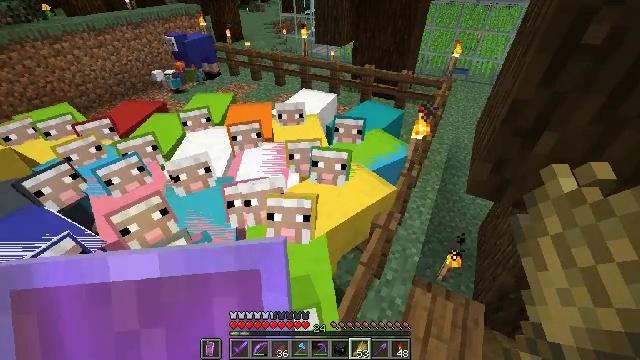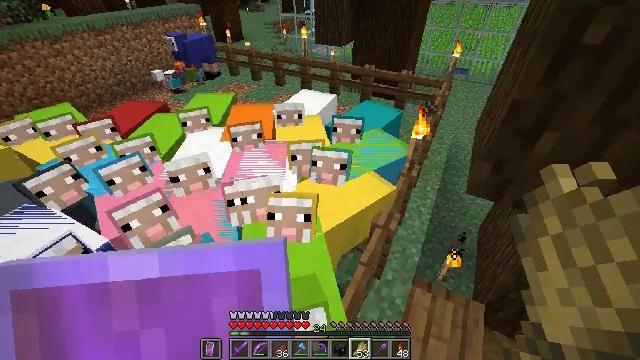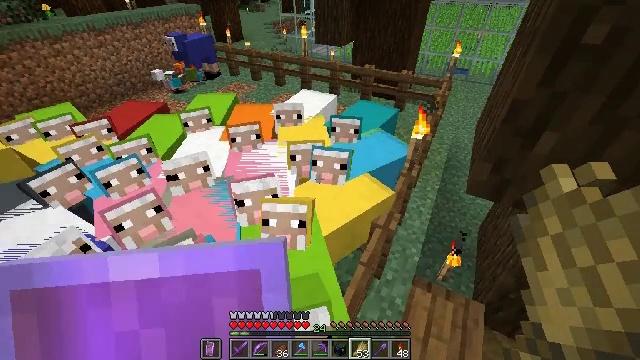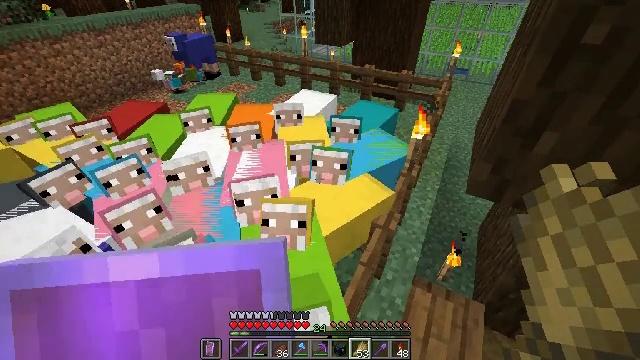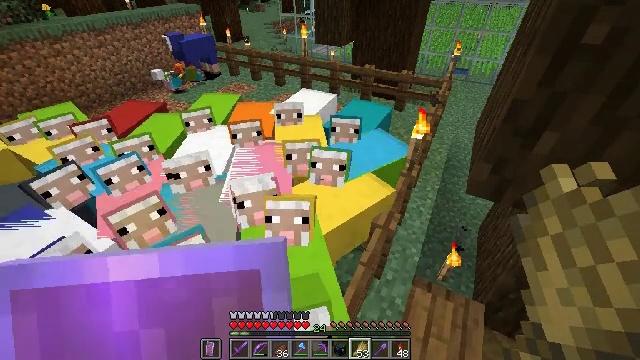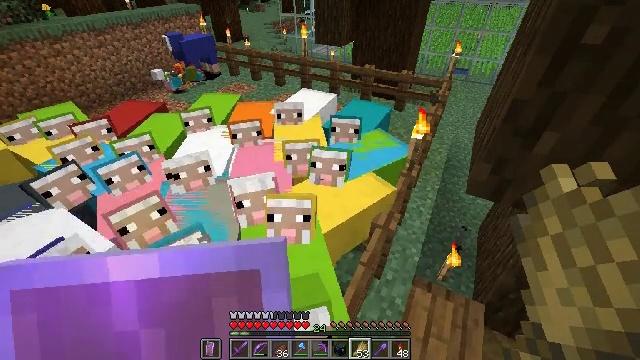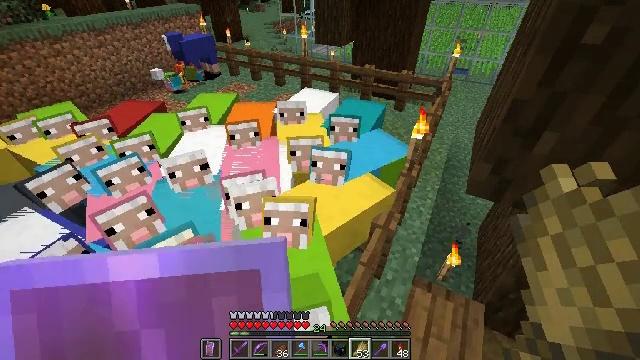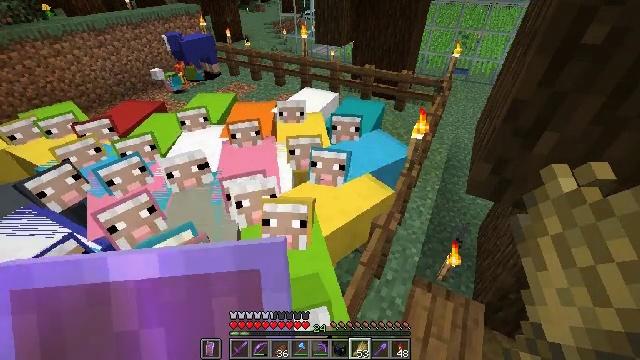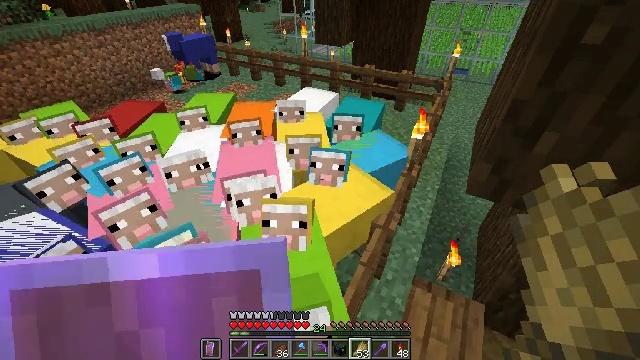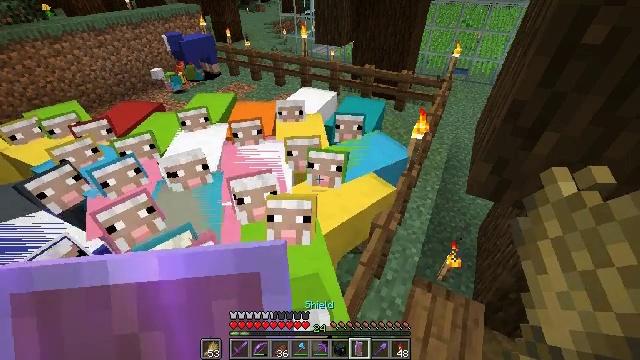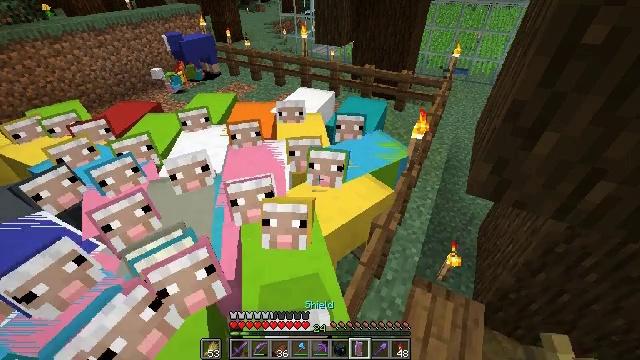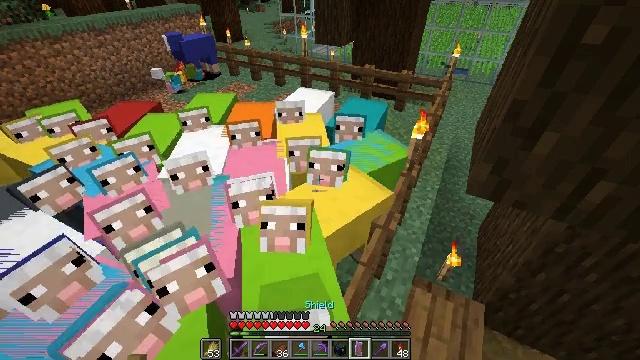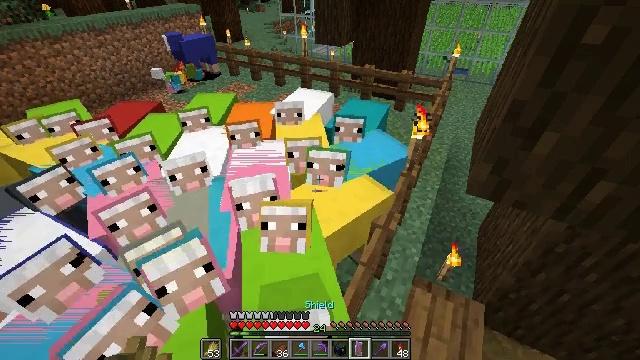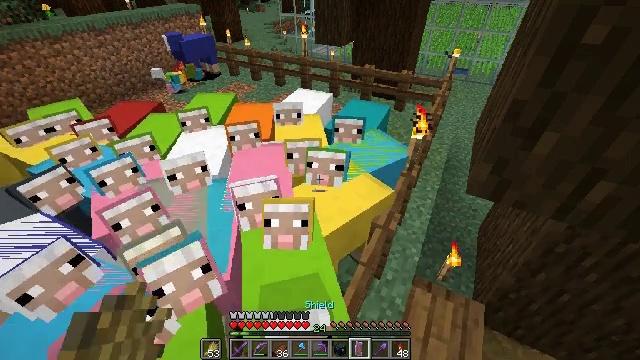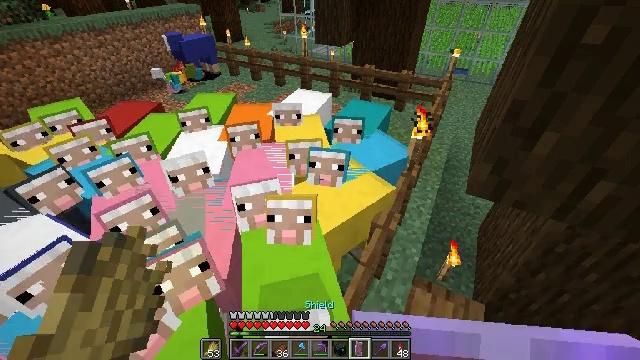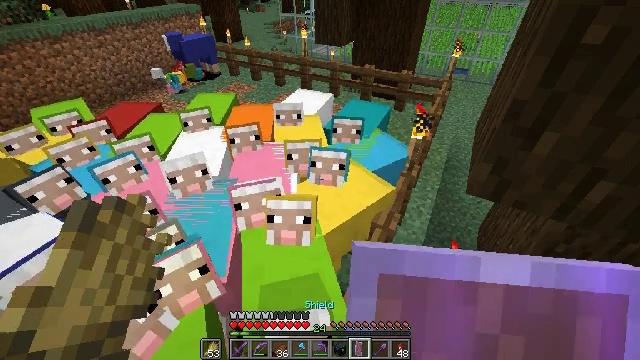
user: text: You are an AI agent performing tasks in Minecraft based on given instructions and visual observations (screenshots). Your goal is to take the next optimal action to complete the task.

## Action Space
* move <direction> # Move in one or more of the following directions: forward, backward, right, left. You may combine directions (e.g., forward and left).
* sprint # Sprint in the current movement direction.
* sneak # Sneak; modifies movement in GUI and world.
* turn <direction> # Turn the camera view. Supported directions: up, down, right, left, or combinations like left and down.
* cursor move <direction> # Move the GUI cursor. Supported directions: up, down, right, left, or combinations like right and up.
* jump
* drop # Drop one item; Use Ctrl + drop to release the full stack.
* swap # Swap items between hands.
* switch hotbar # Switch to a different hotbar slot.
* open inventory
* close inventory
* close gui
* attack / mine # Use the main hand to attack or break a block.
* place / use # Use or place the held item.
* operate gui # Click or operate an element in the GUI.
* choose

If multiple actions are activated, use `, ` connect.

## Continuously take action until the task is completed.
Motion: motion action
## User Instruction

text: Kill the sheep.
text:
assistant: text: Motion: no_op
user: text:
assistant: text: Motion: no_op
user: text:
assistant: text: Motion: no_op
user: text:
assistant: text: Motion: no_op
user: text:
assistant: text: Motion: no_op
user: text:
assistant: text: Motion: no_op
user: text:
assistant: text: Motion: no_op
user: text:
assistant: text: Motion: no_op
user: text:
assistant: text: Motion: no_op
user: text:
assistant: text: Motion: no_op
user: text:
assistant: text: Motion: no_op
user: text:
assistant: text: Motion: no_op
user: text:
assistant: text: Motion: no_op
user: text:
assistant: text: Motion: no_op
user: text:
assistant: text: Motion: no_op
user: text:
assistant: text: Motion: no_op
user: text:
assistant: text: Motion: no_op
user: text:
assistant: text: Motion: no_op
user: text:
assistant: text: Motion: no_op
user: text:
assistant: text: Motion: no_op
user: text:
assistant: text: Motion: no_op
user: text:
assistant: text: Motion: no_op
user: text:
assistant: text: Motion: no_op
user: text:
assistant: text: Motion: no_op
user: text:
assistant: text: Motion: no_op
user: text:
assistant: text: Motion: no_op
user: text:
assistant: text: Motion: no_op
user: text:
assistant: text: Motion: no_op
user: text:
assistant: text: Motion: no_op
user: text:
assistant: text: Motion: no_op